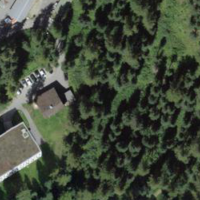
EUNIS habitat code: 43
Species observed at this site:
Linnaea borealis